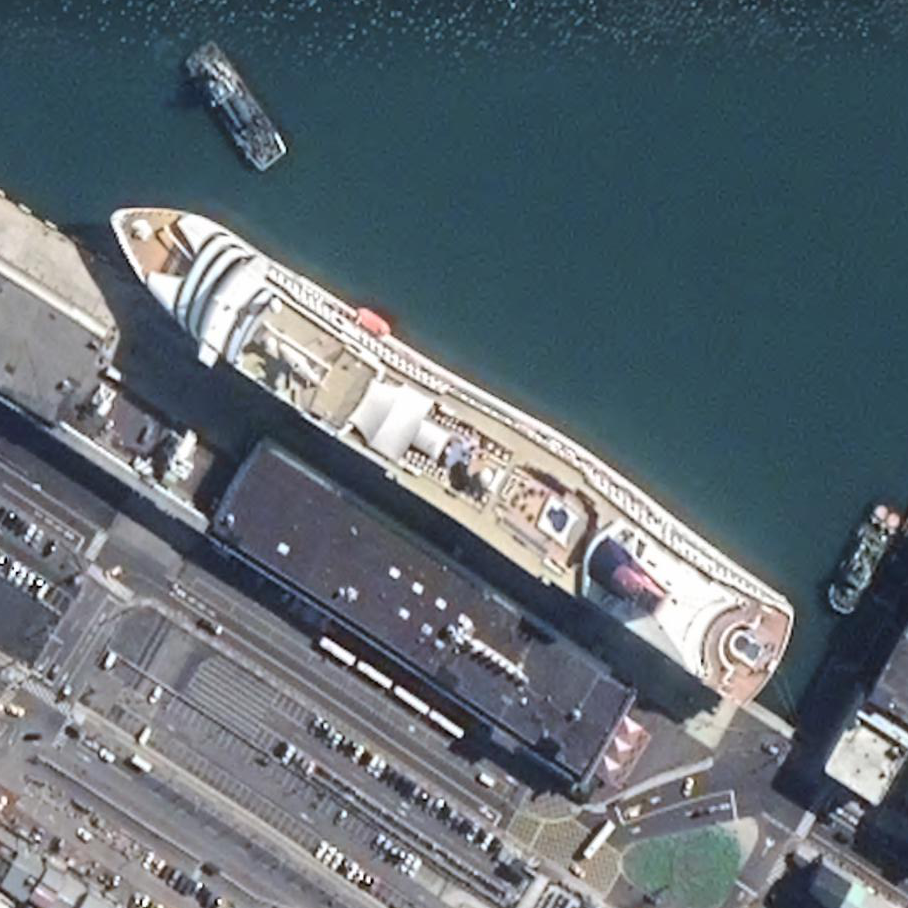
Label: Megayacht